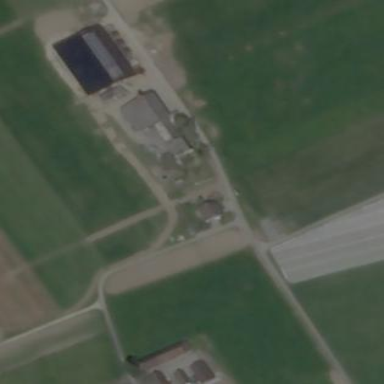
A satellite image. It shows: Farmyard area.